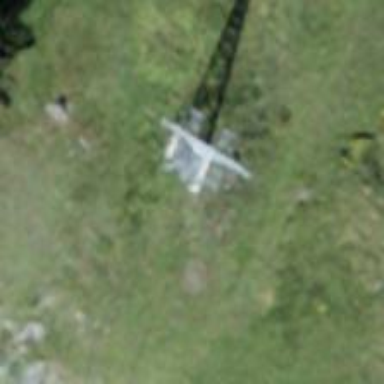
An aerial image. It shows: Pylon for aerialway.